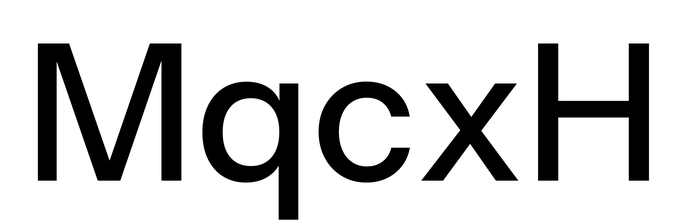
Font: InstrumentSans_Medium